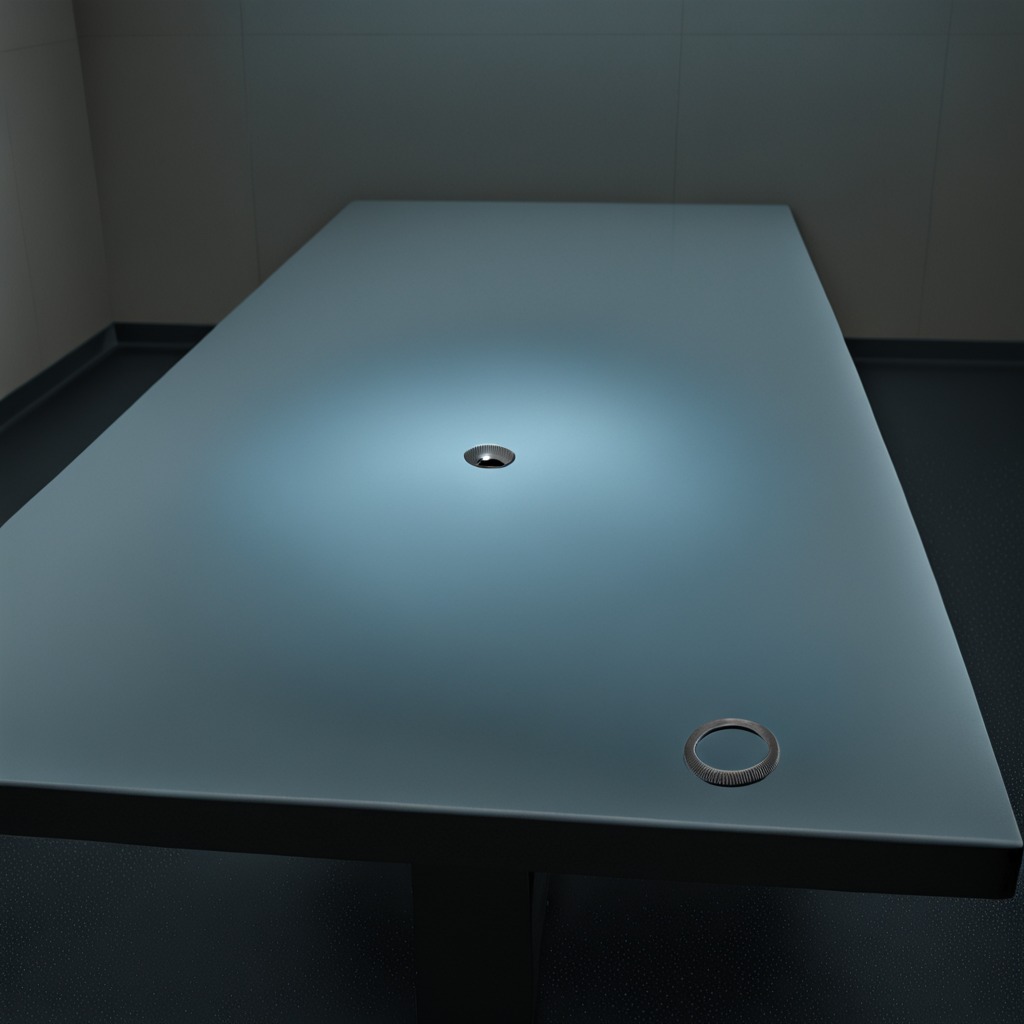
A flat metal washer lying on a clean empty table in a railway signal maintenance room lit by harsh overhead fluorescents photorealistic surface textures crisp shadows high dynamic range